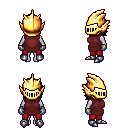
a pixel art fantasy rpg character, female body template, dark elf, purple skin, maroon tunic, red pants, green long bangs hairstyle, gold helm, metal gloves, metal boots, four views (front, back, left, right), 2x2 character sprite sheet, small pixel art, hard edges, no anti-aliasing